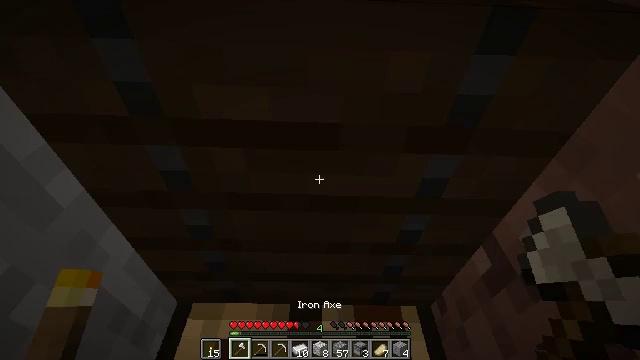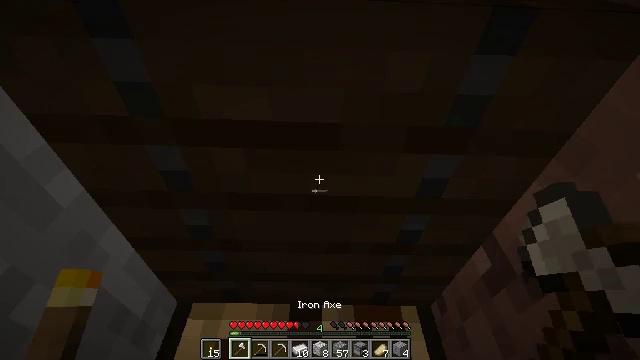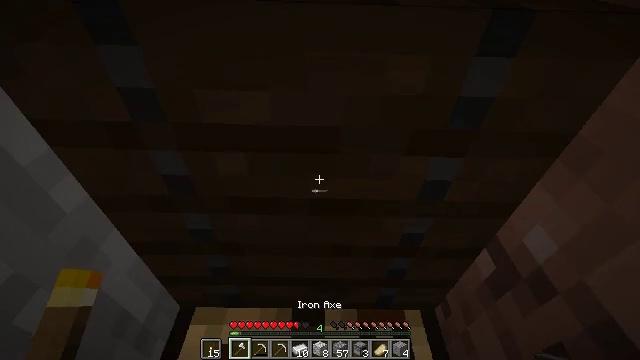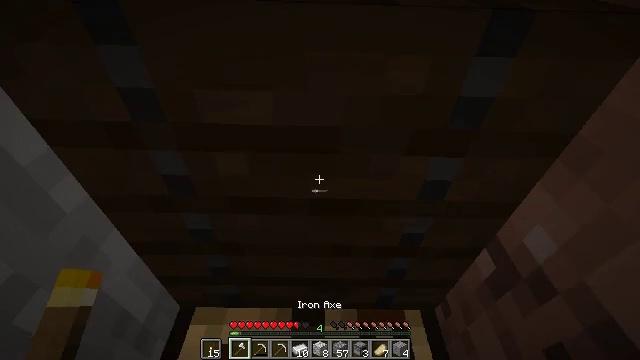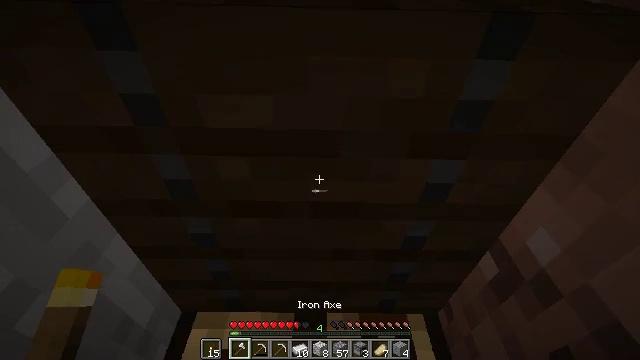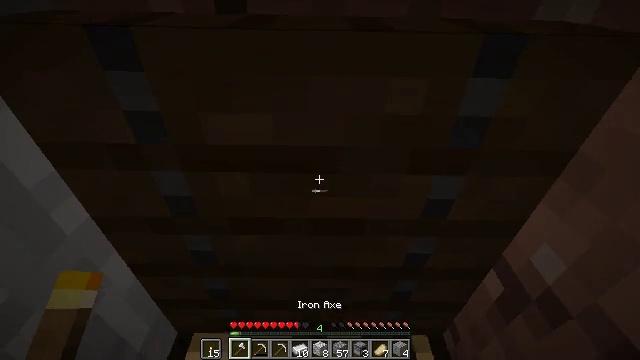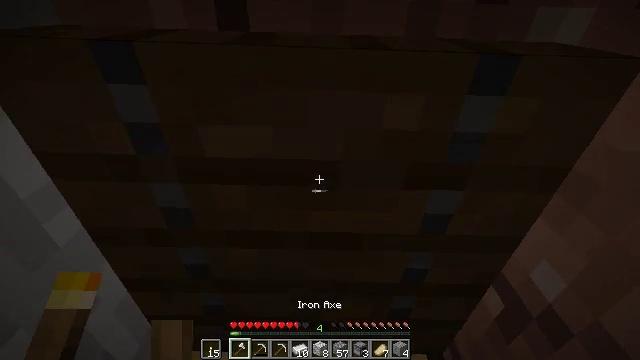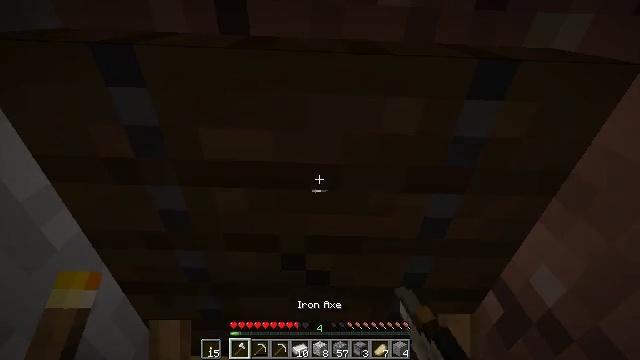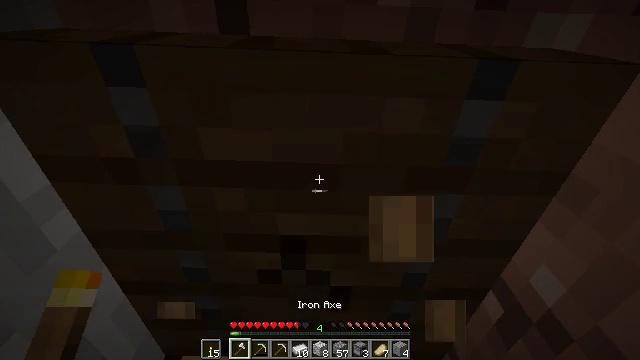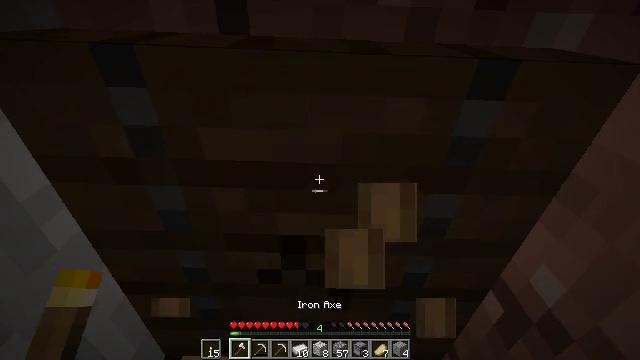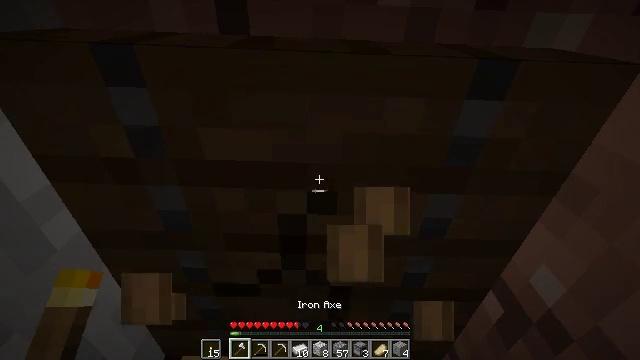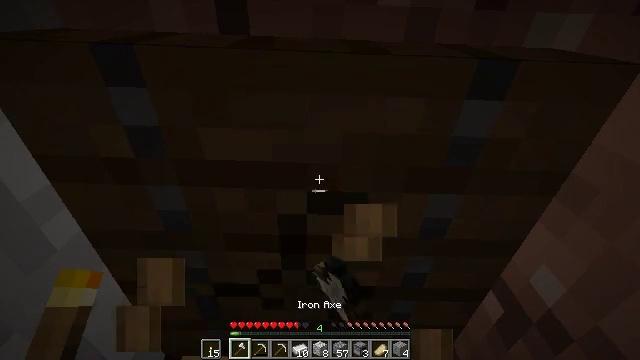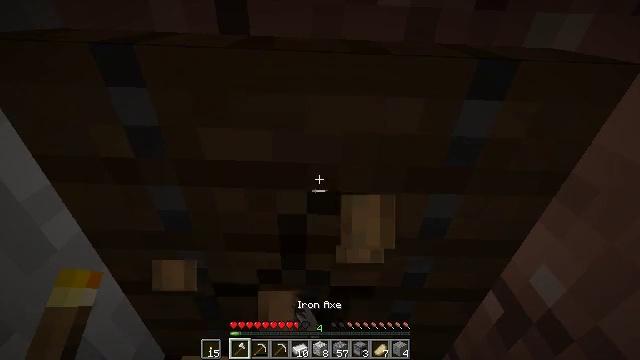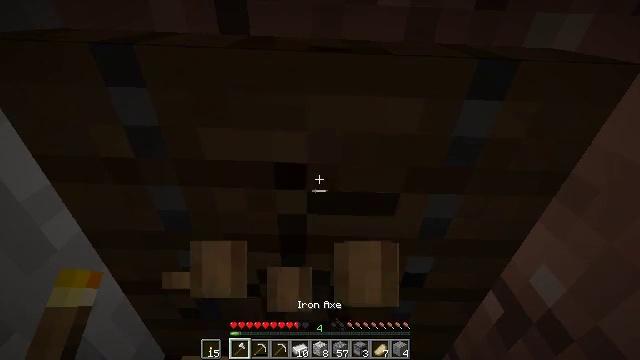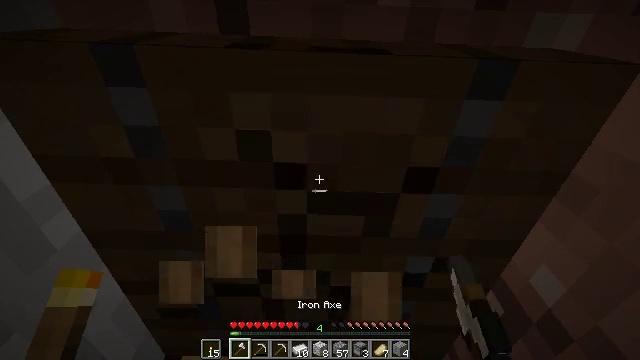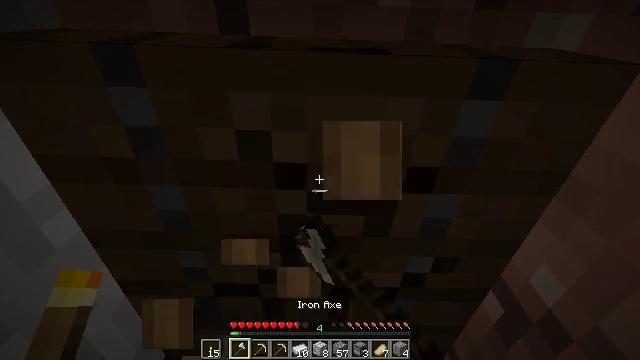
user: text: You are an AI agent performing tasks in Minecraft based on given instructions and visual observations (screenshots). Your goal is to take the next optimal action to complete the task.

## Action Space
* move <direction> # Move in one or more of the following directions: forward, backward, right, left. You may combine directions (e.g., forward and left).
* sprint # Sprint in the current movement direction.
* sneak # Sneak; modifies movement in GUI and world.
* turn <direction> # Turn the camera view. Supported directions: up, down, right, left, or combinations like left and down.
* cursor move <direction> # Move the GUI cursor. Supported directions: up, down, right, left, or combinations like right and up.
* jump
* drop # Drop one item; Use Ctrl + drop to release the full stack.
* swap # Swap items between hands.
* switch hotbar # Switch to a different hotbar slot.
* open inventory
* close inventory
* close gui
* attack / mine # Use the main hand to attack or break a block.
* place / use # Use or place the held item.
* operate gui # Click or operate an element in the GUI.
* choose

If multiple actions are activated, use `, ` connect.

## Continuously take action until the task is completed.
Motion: motion action
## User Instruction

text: Mine the spruce trapdoor by breaking it.
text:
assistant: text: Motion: no_op
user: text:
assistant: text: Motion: no_op
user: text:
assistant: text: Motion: no_op
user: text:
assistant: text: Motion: no_op
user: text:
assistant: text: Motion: turn up, switch to hotbar 1
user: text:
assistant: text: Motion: turn up, attack / mine, switch to hotbar 1
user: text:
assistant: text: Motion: attack / mine, switch to hotbar 1
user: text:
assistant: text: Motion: attack / mine
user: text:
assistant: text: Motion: attack / mine
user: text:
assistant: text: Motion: attack / mine
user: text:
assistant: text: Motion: attack / mine
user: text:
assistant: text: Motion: attack / mine
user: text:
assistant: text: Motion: attack / mine
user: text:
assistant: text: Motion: attack / mine
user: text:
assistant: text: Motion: attack / mine
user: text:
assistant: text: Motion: attack / mine
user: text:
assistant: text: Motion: attack / mine
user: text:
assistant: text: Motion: attack / mine
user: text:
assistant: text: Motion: attack / mine
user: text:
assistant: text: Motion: attack / mine
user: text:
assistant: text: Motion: attack / mine
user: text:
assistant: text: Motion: attack / mine
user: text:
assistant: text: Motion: attack / mine
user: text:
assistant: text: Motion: attack / mine
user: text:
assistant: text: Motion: attack / mine